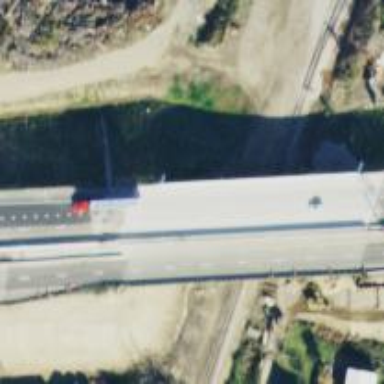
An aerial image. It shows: Motorway link bridge.